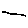
Label: line